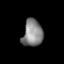
Tissue: prostate
Cell type: T cells
Senescence score: 0.7085
Nuclear area (px): 525
Mean DAPI intensity: 134.088